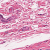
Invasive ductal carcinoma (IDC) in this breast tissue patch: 0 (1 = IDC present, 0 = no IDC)